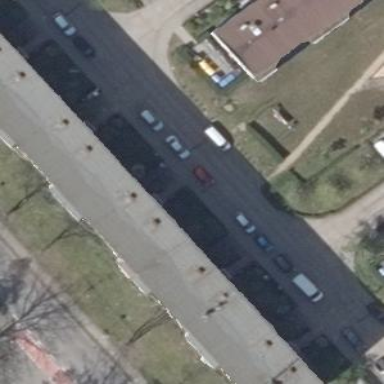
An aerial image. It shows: Image showing building with apartments.